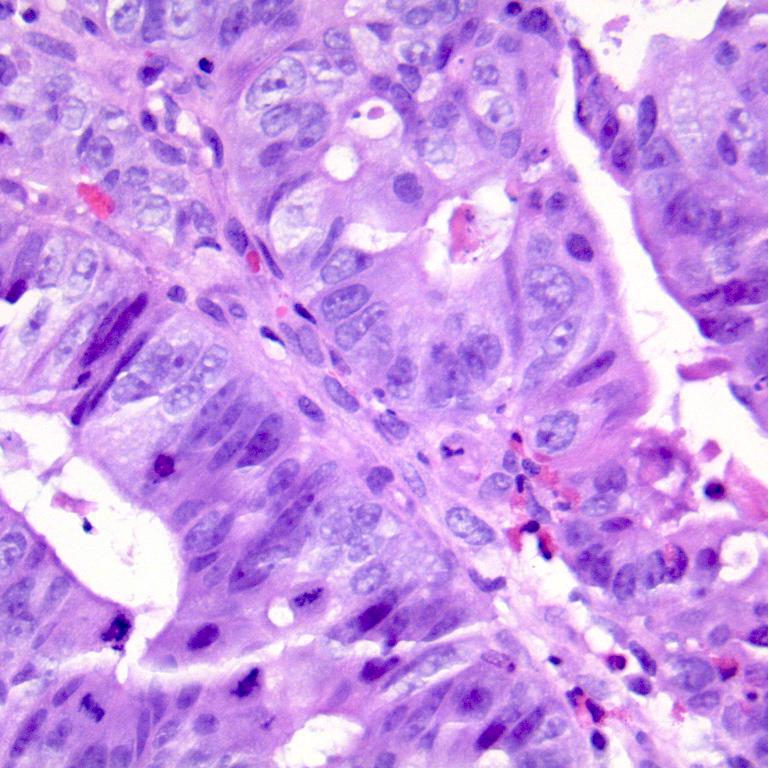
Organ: colon
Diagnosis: adenocarcinomas